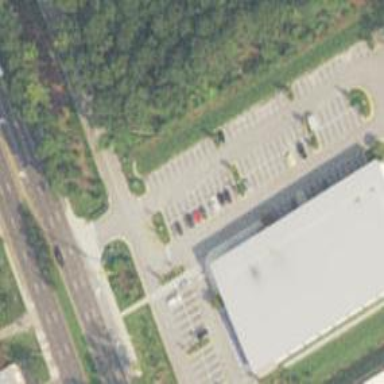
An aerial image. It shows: Road serving as parking aisle.